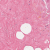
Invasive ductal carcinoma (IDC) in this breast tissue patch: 0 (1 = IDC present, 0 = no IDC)